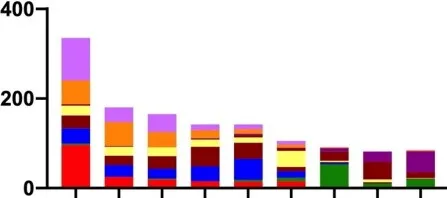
Factors ranked by survey participants from most to least important when choosing a hand surgeon.
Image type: chart (chart)